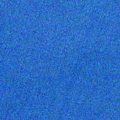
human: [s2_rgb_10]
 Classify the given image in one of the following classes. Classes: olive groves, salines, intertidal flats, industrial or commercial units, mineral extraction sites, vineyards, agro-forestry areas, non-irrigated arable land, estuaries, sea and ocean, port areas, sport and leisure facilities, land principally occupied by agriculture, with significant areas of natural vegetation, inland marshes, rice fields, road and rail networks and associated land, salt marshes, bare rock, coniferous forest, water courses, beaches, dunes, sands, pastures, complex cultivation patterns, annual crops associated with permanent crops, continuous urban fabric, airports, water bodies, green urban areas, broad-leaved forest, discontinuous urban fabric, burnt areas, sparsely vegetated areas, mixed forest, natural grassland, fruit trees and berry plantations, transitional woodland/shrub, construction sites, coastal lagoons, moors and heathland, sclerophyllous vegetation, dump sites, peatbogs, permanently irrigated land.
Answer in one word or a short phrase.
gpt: sea and ocean